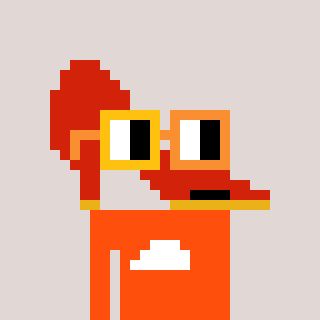
a pixel art character with square yellow and orange glasses, a highheel-shaped head and a orange-colored body on a warm background